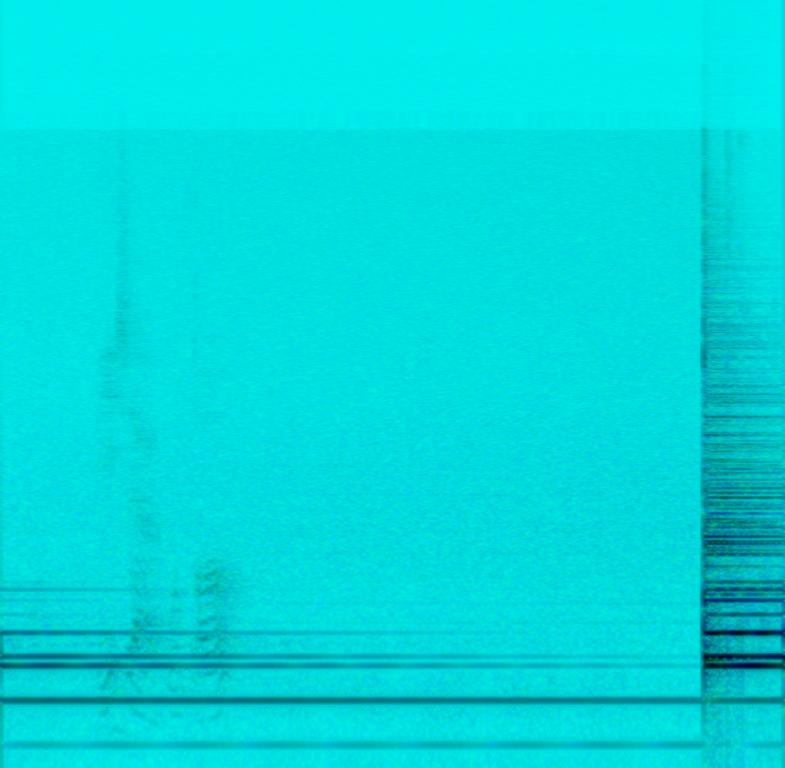
In this clip, a large bell is rung and left to ring. We can hear the resonance in the room as the bell rings. There is then the faint sound of a male speaking in the background. It's a live recording.